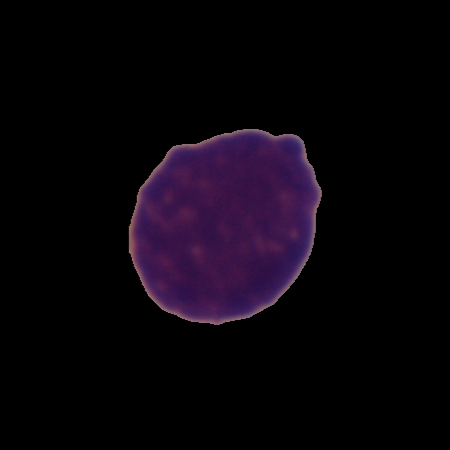
Label: healthy